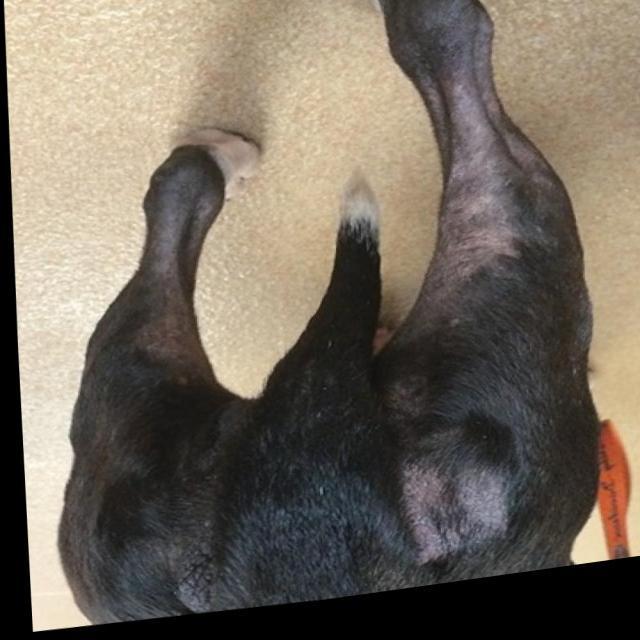
Canine ringworm (Dermatophytosis) — fungal infection caused by Microsporum or Trichophyton. Presents with circular alopecia, scaling, crusting, and broken hairs.